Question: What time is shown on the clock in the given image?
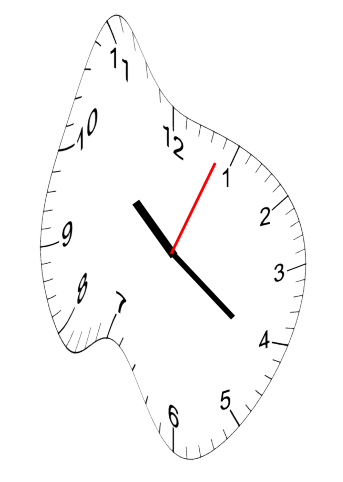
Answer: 10:21:04